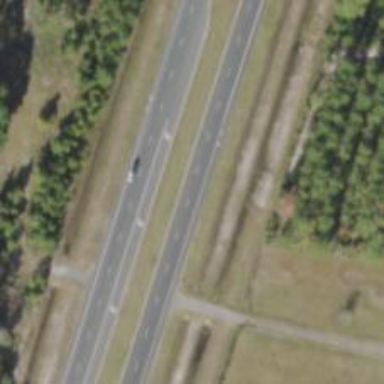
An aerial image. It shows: Asphalt trunk highway.